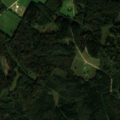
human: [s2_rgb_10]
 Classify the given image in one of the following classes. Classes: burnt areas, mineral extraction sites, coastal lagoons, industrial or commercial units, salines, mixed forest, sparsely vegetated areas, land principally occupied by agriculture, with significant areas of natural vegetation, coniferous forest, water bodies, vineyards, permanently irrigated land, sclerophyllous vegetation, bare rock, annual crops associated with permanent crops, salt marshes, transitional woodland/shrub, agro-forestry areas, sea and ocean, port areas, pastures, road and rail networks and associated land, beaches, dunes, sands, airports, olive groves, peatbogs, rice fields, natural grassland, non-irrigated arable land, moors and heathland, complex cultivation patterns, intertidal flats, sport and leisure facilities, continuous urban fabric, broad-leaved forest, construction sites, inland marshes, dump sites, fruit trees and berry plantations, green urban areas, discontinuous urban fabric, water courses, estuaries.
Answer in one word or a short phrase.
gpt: pastures, complex cultivation patterns, land principally occupied by agriculture, with significant areas of natural vegetation, coniferous forest, mixed forest